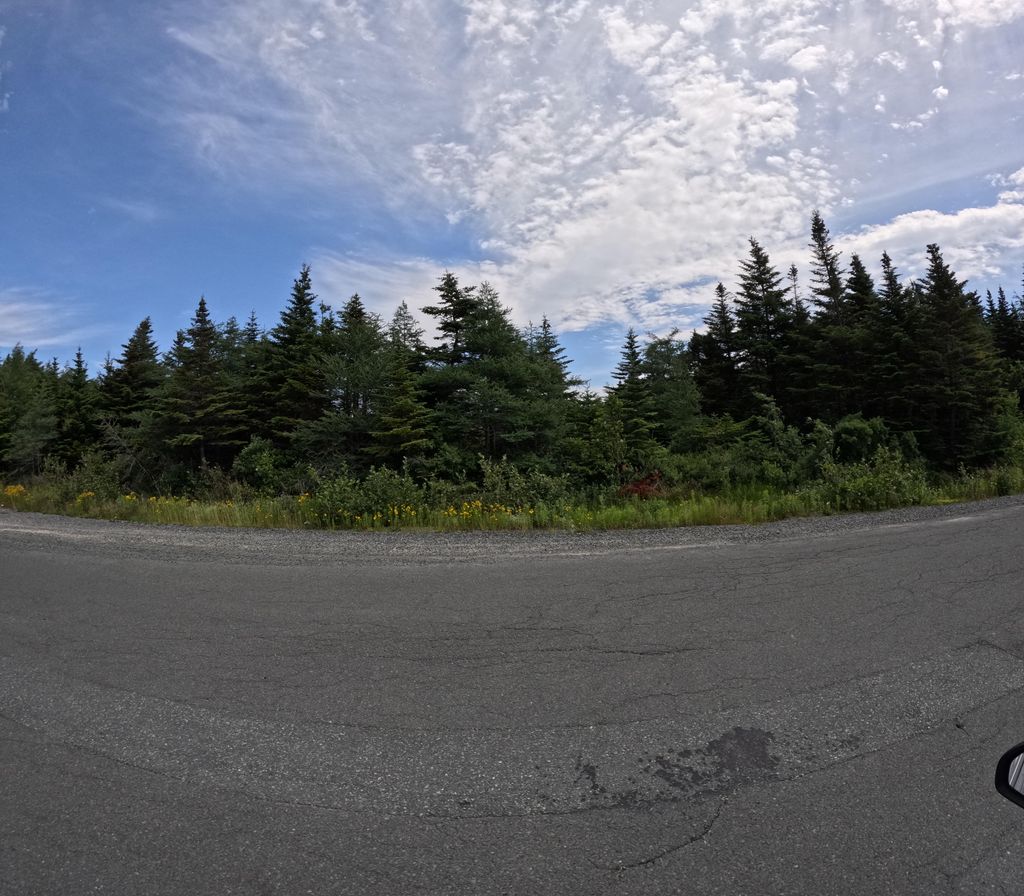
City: st_johns